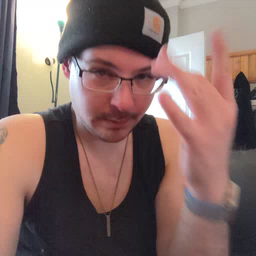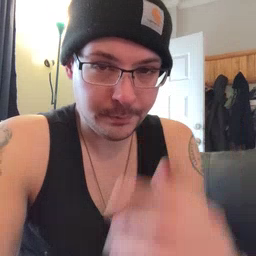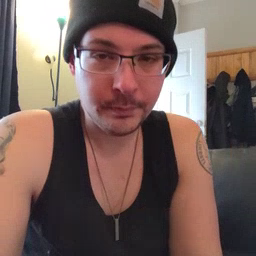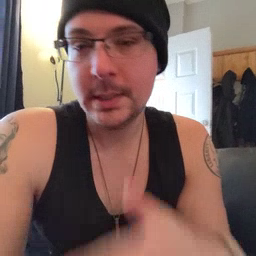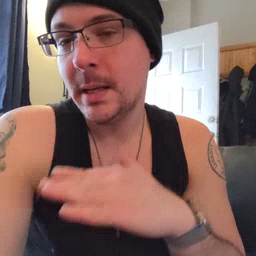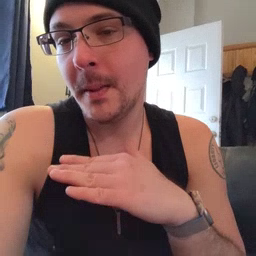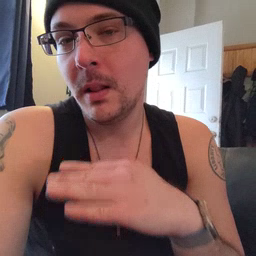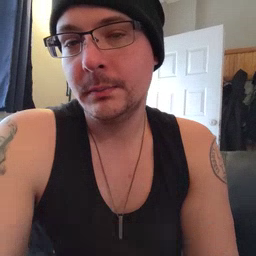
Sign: table